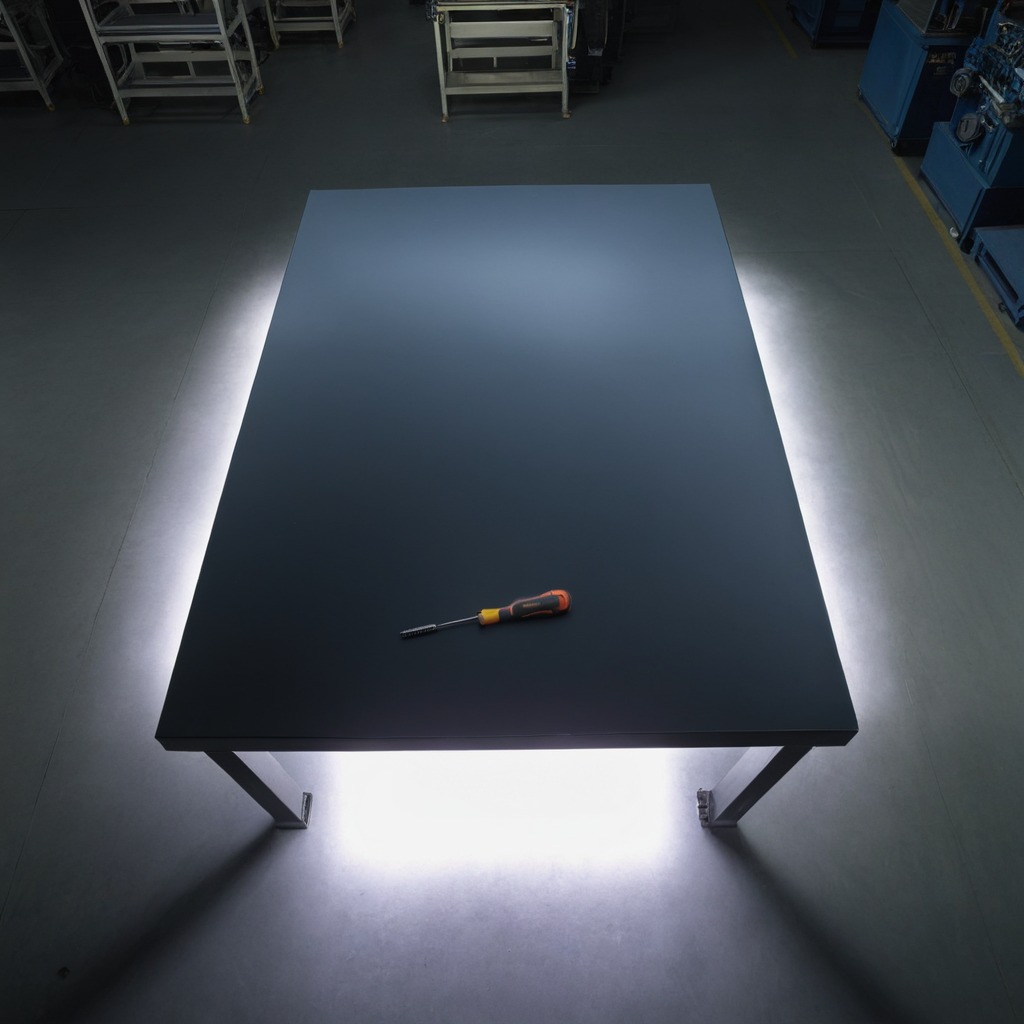
A screwdriver is lying on the tabletop.